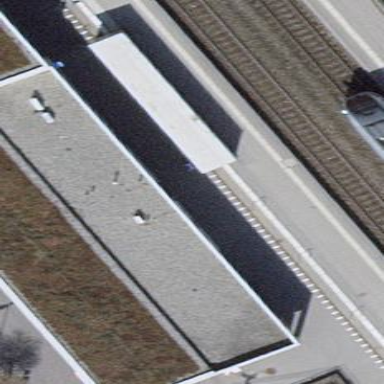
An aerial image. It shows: Train station building.